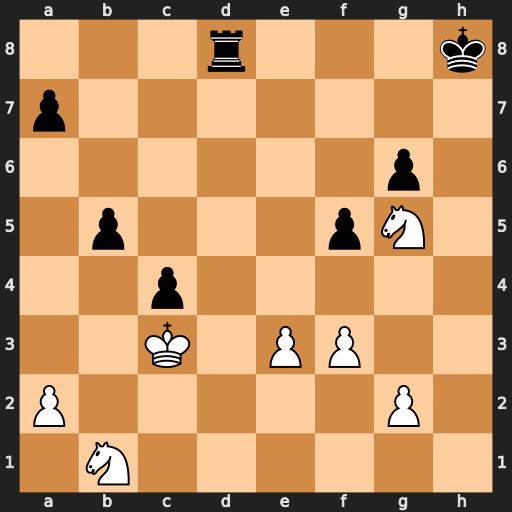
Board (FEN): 3r3k/p7/6p1/1p3pN1/2p5/2K1PP2/P5P1/1N6
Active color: w
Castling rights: -
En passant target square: -
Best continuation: Nf7+ Kg7 Nxd8